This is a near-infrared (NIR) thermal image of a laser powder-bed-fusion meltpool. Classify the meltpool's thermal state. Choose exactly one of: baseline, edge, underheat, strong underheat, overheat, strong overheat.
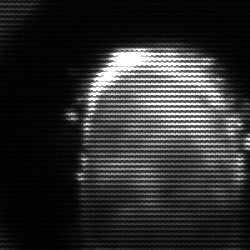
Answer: baseline